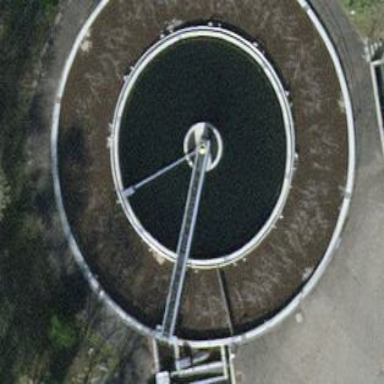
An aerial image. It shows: Image of wastewater.